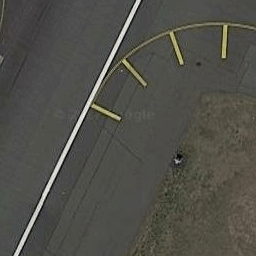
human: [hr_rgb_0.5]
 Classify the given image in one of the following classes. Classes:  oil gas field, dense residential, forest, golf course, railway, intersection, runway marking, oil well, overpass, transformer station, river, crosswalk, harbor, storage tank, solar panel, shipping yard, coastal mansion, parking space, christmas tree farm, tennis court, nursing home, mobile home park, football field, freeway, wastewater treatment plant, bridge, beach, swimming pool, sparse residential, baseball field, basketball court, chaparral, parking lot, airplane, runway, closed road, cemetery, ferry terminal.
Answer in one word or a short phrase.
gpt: runway marking